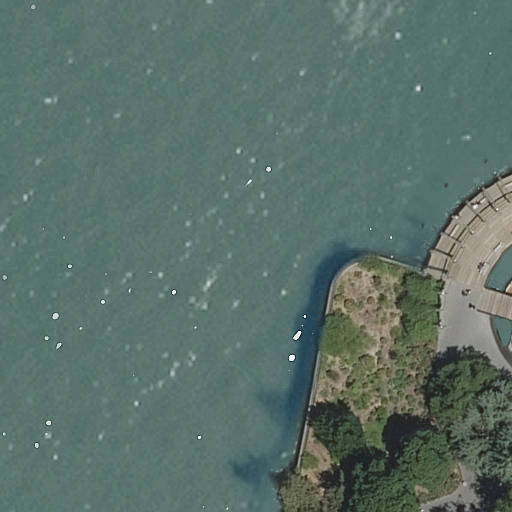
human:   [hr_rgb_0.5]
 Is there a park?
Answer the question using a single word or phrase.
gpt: yes

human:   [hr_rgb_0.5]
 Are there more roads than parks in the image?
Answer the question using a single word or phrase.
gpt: yes

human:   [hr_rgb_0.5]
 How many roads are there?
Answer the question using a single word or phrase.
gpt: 3

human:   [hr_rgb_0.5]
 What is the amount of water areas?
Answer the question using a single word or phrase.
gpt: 2

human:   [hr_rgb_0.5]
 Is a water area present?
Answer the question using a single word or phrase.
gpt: yes

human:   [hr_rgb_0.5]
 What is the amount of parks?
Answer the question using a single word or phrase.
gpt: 1

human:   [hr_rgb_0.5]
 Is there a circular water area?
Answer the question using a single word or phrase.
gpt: no

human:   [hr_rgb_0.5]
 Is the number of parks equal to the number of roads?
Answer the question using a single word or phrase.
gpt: no

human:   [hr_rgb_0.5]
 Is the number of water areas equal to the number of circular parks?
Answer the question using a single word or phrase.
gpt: no

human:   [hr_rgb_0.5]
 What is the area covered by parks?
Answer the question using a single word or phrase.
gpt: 5100m2

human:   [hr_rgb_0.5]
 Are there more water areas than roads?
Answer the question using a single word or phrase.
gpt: no

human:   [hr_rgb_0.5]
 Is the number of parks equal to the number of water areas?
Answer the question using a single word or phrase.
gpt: no

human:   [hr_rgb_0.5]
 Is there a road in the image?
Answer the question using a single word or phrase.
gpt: yes

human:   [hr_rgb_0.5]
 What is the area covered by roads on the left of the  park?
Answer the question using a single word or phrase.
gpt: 0m2

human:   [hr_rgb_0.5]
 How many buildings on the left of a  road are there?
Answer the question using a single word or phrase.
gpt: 0

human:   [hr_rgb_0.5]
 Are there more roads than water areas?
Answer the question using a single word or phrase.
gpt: yes

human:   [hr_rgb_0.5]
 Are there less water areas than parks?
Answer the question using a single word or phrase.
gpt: no

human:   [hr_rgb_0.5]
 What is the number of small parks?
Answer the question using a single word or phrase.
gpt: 0

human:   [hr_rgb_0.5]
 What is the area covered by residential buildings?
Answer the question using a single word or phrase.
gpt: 0m2

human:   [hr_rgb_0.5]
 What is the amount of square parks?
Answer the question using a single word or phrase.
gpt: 0

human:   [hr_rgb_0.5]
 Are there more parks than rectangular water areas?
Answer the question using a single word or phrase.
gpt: no

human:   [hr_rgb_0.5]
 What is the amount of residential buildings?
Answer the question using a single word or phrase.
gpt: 0

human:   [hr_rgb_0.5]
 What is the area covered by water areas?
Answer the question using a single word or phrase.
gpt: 8384m2

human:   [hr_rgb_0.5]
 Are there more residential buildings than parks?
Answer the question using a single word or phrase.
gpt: no

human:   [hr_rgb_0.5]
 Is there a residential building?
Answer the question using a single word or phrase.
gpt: no

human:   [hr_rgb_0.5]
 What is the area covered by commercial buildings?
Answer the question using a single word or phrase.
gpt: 0m2

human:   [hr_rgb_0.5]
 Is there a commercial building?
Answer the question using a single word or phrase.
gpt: no

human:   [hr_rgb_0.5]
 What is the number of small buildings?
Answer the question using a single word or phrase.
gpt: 0

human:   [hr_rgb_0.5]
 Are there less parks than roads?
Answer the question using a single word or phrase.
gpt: yes

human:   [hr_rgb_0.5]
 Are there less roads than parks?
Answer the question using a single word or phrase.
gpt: no

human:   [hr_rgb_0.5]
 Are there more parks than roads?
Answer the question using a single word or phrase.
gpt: no

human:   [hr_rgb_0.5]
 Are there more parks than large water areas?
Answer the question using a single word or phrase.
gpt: no

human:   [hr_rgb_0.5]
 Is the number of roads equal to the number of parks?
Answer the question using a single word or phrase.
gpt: no

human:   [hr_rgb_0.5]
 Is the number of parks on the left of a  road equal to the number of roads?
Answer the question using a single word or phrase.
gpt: no

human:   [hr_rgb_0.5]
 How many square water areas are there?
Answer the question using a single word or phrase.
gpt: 0

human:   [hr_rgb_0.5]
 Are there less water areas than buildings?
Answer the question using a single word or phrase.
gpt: no

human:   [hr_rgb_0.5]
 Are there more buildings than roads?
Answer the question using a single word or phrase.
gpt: no

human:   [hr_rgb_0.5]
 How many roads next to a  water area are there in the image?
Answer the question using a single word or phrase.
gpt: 3

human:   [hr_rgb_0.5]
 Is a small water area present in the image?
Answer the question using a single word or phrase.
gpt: no

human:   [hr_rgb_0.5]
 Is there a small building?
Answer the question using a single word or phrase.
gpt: no

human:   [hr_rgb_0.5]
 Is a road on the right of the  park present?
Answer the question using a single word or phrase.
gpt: no

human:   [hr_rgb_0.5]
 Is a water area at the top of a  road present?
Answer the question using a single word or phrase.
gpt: yes

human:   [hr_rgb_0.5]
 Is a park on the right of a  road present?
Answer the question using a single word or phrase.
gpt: yes

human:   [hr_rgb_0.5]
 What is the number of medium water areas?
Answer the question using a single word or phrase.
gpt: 0

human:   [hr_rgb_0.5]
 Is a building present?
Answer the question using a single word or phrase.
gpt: no

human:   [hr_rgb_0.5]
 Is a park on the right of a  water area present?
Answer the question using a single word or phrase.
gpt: yes

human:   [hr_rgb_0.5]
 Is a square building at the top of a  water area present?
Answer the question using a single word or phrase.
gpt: no

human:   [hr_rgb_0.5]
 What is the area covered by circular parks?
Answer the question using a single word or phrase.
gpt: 0m2

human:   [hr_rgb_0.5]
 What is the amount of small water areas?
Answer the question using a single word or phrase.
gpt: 0

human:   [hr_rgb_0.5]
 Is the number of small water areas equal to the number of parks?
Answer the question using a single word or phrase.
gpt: no

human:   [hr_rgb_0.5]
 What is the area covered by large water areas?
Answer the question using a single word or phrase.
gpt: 8384m2

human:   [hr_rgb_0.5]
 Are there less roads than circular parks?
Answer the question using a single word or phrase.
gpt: no

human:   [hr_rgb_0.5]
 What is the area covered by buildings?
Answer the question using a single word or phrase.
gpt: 0m2

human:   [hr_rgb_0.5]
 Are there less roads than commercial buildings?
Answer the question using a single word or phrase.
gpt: no

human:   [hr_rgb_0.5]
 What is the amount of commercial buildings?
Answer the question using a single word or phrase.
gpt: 0

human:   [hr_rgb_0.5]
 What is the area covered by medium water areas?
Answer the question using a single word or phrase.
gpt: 0m2

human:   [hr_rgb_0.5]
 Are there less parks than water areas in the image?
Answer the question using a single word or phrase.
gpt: yes

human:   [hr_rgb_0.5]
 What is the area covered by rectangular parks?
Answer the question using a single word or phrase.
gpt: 0m2

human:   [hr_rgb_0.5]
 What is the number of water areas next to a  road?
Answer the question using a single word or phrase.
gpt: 2

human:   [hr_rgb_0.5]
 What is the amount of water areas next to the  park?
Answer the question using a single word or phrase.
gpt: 2

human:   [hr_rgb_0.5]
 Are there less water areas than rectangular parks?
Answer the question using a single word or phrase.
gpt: no

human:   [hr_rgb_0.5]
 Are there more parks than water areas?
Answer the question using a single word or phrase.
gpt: no

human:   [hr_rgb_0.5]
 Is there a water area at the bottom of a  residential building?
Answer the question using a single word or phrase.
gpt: no

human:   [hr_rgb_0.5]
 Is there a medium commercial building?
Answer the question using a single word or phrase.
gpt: no